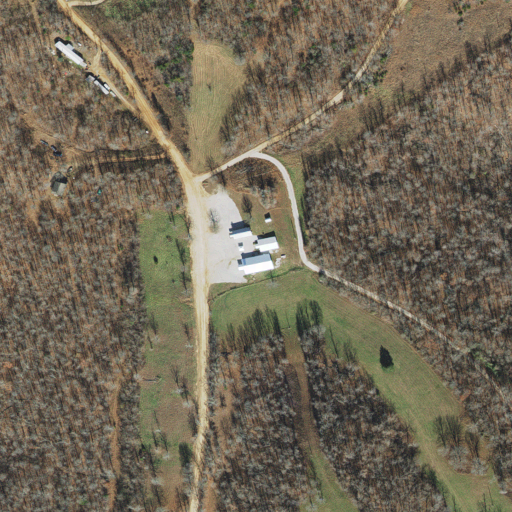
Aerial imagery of mountain in Arkansas named Shiloh Mountain containing deciduous forest, open development, pasture, grassland, medium intensity development, and low intensity development